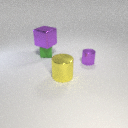
small purple metal cylinder behind large yellow metal cylinder